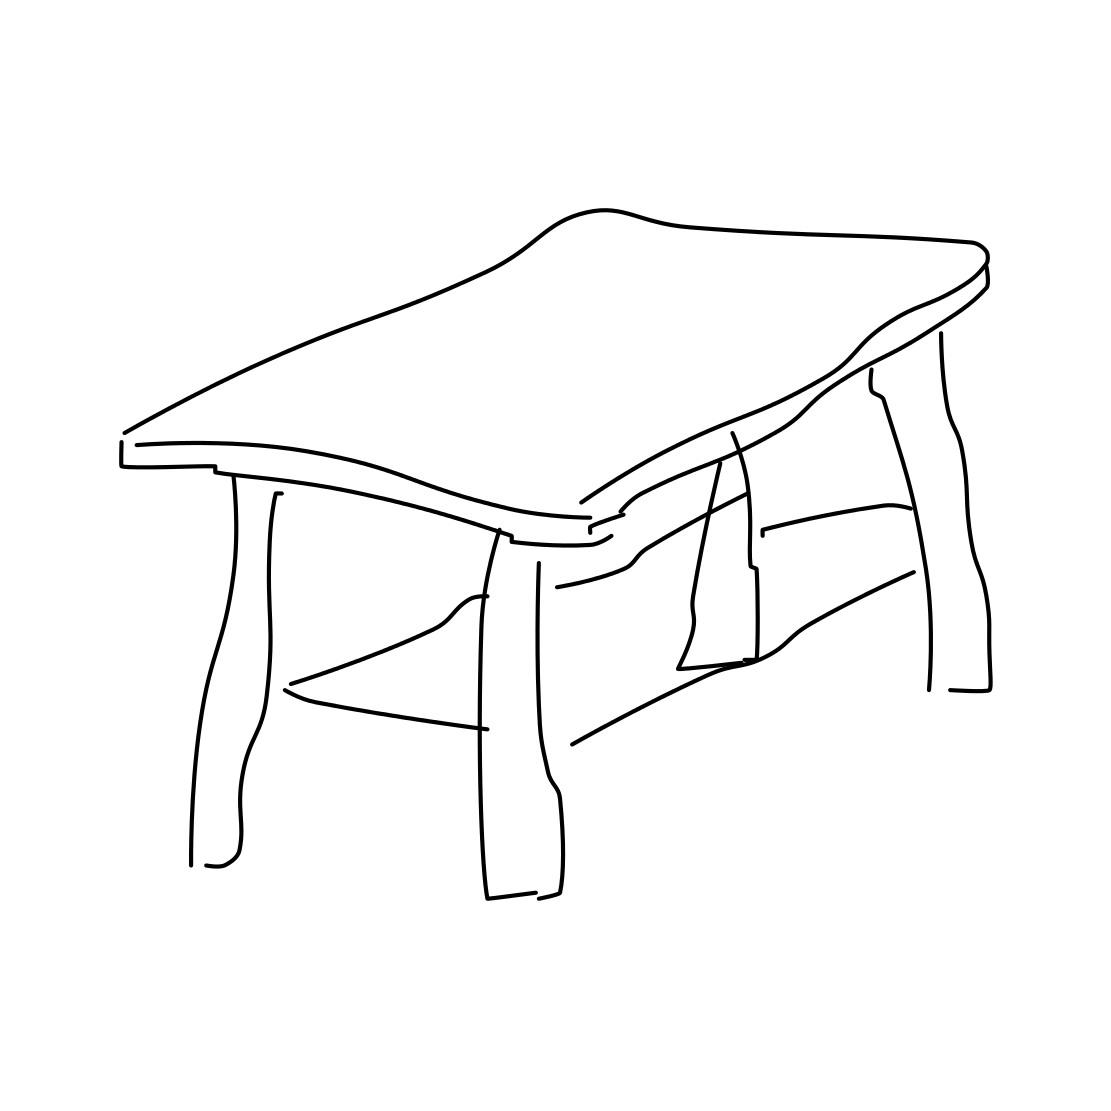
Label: table